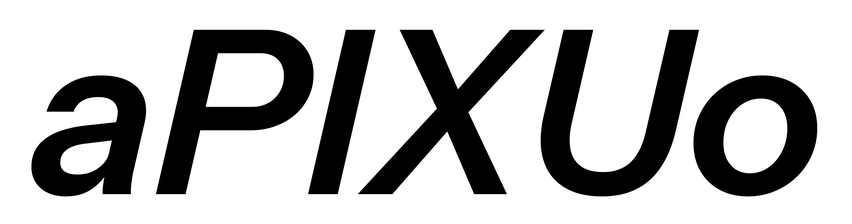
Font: InstrumentSans-Italic_SemiBold_Italic